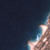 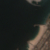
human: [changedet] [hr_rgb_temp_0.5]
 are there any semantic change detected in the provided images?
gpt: There is no difference.